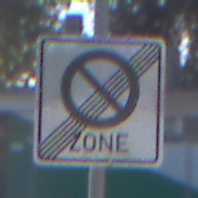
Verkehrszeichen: EndeEingeschraenktesHalteverbotZone
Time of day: MorningAfternoon
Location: Outdoor (Suburban)
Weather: PartlyCloudy
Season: NotSpecified
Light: Natural